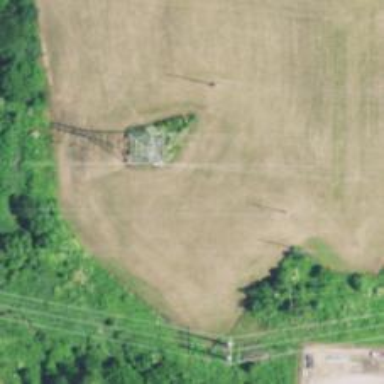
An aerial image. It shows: Lattice structure tower used for power transmission.